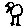
Label: bird